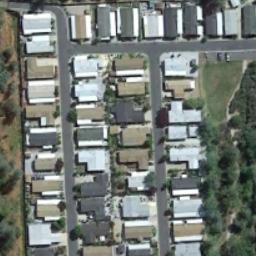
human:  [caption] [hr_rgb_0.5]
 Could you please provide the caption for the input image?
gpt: The mobile home park is next to the grass and trees .

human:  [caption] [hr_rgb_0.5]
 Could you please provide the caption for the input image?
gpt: There are many buildings in the mobile home park .

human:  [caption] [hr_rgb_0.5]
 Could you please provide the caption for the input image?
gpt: The mobile home park has lots of neatly allocated mobile homes of different colors and some roads go through the mobile home park .

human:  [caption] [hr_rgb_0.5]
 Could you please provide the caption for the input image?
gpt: There are four rows of mobile homes and three paths .

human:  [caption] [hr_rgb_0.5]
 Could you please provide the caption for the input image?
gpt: There are some brown buildings and blue buildings in the mobile home park .